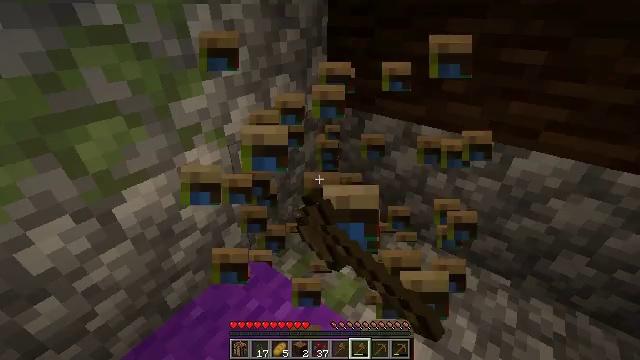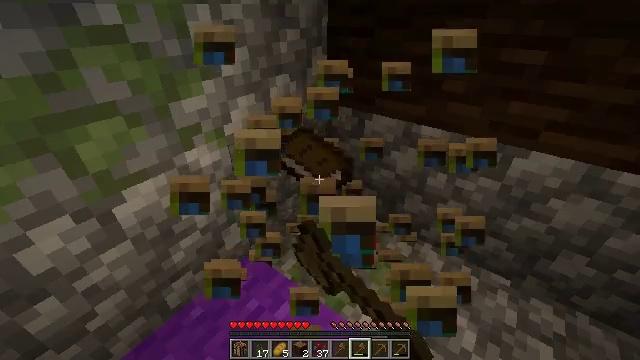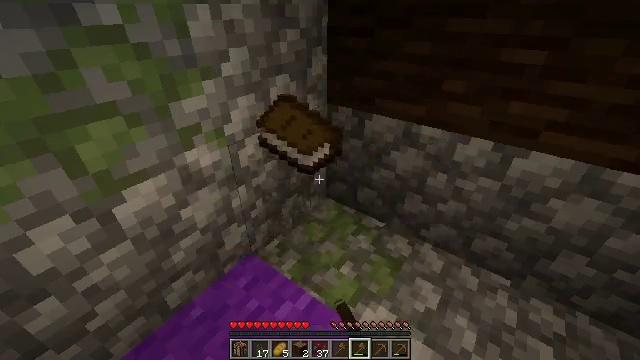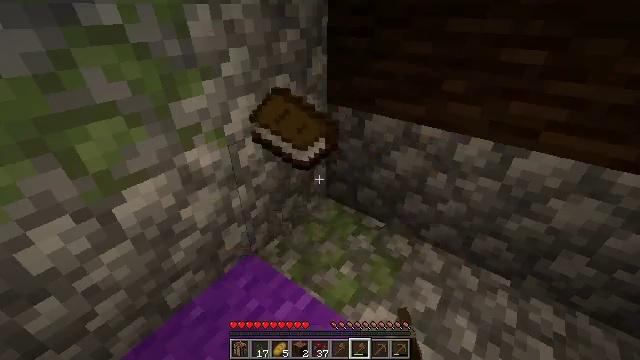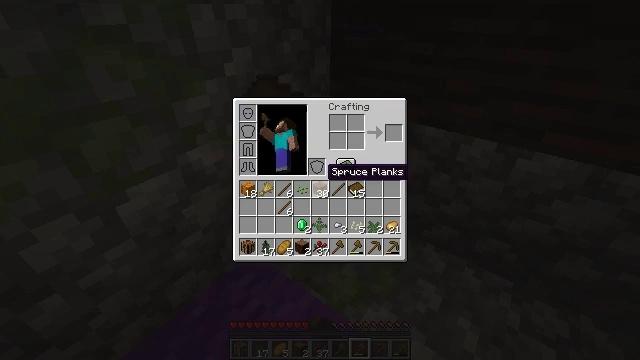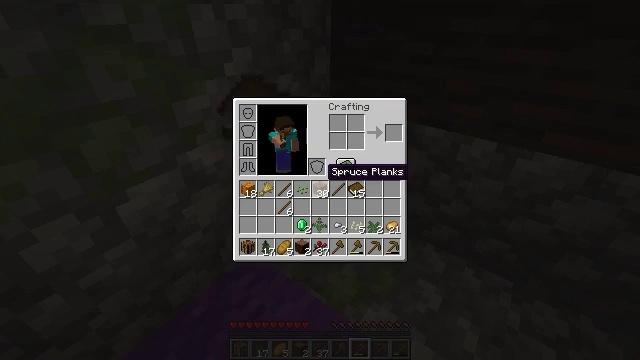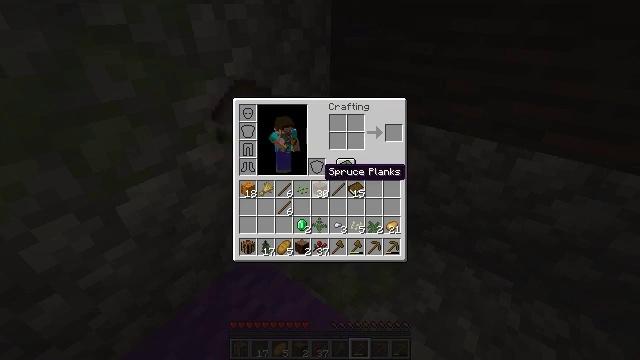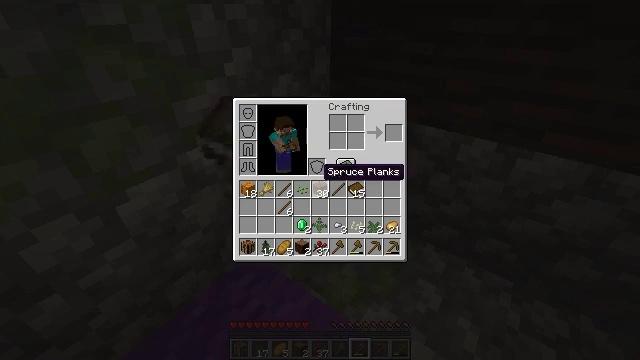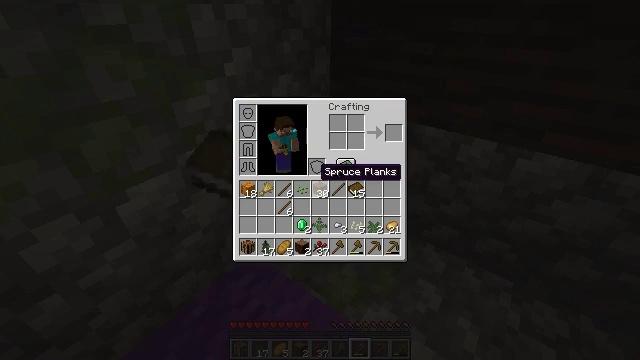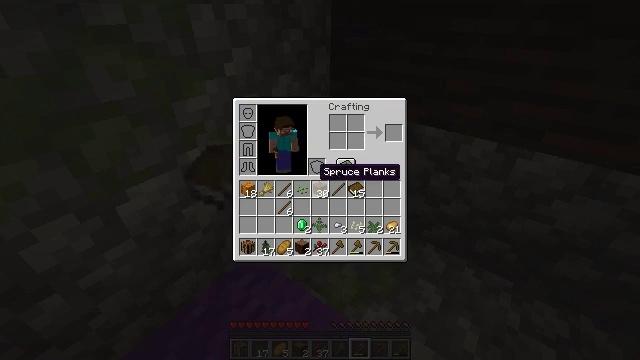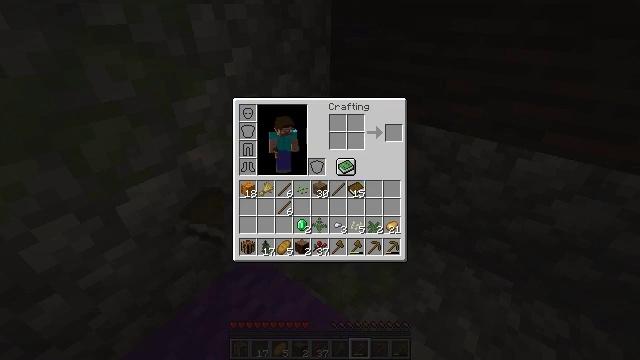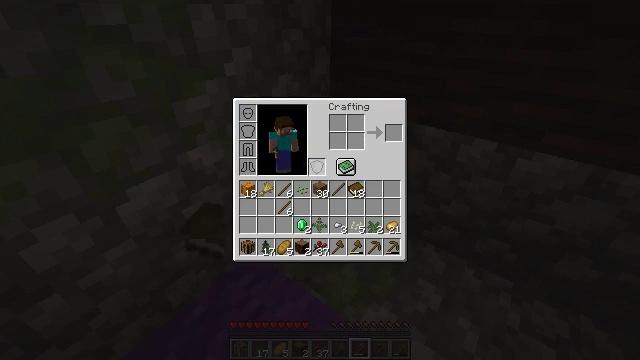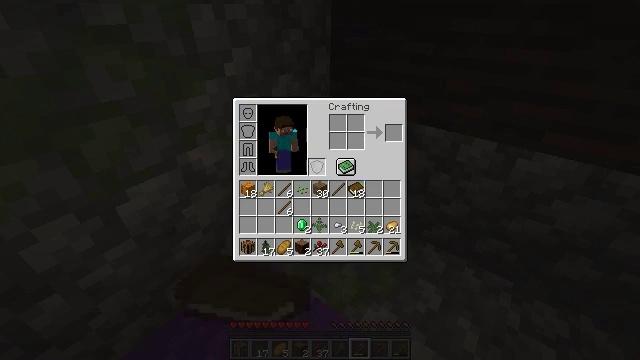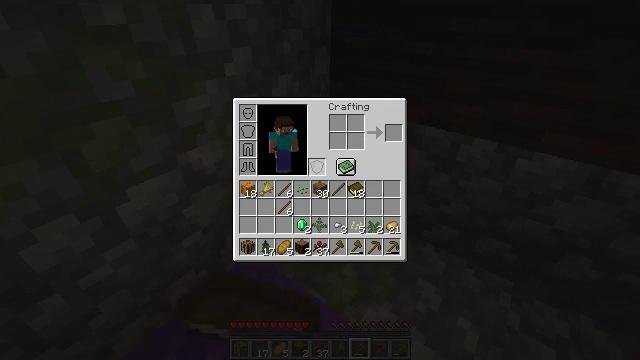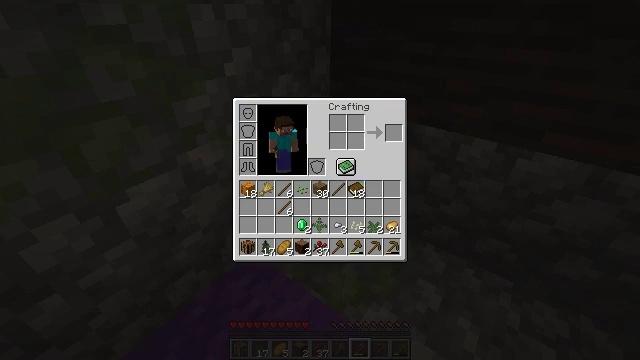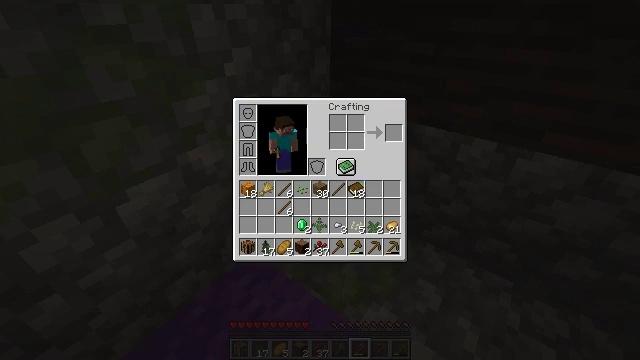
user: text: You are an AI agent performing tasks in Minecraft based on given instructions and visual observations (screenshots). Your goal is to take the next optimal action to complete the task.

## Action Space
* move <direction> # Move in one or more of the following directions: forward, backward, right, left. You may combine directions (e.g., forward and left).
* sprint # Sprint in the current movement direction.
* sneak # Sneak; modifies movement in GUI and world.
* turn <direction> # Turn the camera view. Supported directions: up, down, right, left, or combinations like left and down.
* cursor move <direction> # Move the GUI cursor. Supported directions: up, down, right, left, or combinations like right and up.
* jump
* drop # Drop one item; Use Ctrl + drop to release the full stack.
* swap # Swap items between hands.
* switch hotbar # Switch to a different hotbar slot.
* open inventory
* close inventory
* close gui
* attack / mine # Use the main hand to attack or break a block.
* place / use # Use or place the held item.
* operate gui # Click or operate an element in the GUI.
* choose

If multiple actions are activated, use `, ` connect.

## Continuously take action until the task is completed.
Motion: motion action
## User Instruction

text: Gather a pumpkin block.
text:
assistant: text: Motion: attack / mine
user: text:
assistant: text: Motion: attack / mine
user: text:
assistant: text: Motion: attack / mine
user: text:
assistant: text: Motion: attack / mine, open inventory
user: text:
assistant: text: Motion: open inventory
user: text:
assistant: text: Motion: open inventory
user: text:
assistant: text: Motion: open inventory
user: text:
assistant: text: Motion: no_op
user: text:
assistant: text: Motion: no_op
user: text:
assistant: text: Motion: no_op
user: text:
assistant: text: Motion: no_op
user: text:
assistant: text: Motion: no_op
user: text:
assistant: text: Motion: no_op
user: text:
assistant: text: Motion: cursor move right
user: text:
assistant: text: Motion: cursor move right
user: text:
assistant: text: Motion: no_op
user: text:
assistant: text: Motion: cursor move right
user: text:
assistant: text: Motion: no_op
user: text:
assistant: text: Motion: no_op
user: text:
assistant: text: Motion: no_op
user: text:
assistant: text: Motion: no_op
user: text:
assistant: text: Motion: no_op
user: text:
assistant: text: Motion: no_op
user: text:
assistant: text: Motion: no_op
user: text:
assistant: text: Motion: no_op
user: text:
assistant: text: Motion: no_op
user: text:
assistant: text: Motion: no_op
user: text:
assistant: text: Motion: no_op
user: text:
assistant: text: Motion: no_op
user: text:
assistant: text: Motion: no_op